Field crop: maize
Growth stage: 2
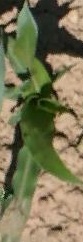
Species: maize